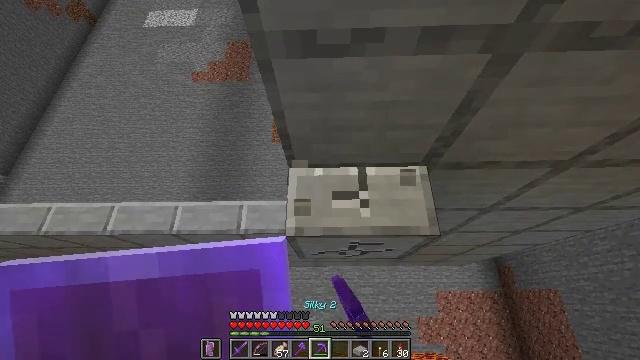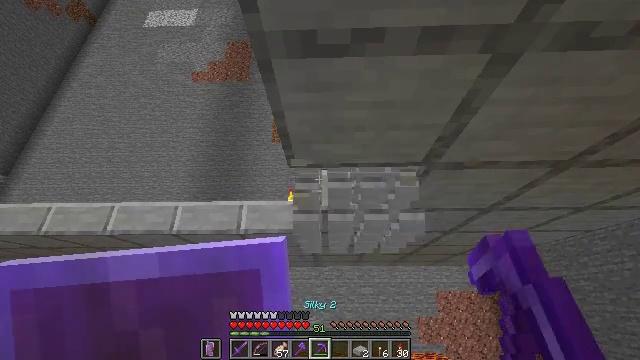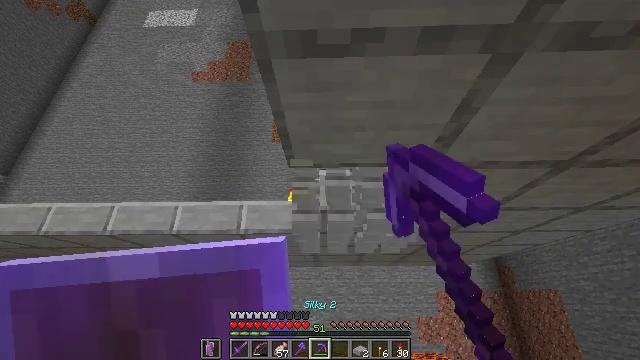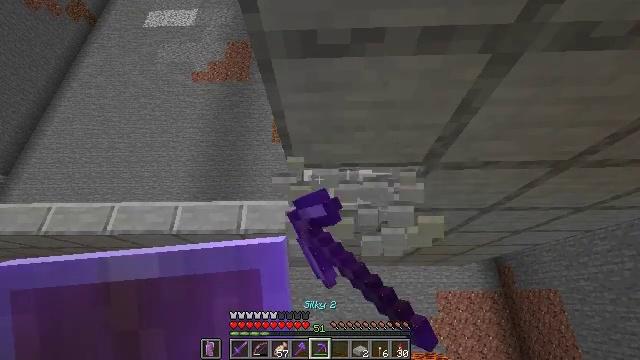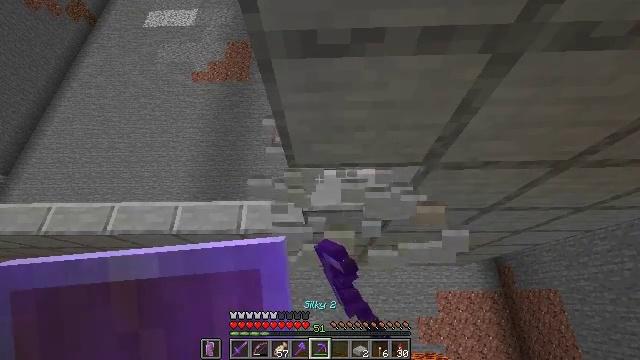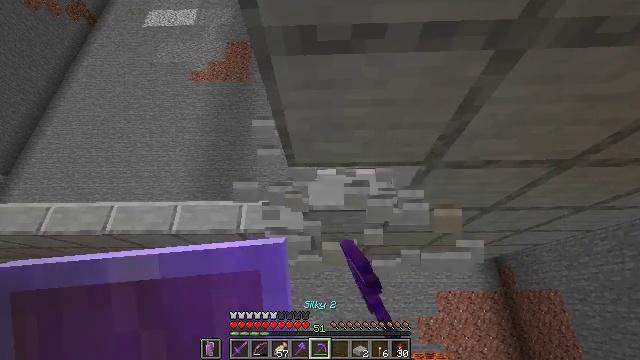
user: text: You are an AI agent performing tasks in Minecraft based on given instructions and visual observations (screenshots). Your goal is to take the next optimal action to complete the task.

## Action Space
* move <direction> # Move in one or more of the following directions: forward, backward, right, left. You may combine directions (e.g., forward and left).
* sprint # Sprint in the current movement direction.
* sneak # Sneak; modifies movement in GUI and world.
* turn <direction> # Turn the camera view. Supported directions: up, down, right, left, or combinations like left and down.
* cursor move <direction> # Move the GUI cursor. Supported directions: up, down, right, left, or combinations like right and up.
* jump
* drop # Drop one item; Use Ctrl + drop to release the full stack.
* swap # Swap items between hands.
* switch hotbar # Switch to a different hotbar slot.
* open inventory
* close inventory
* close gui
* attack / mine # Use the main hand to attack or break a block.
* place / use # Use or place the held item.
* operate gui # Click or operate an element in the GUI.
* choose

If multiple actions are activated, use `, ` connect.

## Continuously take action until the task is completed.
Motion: motion action
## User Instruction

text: Mine the smooth stone slab.
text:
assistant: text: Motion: attack / mine
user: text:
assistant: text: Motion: attack / mine
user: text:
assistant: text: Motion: attack / mine
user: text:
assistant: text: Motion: no_op
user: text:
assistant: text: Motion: move forward
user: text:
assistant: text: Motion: no_op